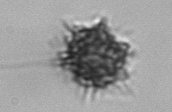
Label: Dictyocha